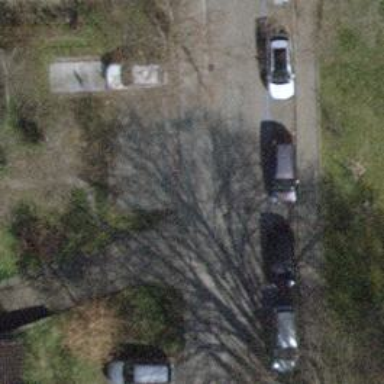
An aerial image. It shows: Residential road with asphalt surface. Both sides have sidewalks.